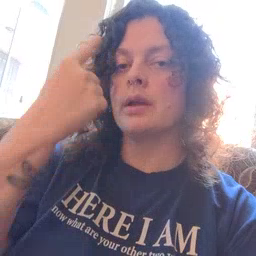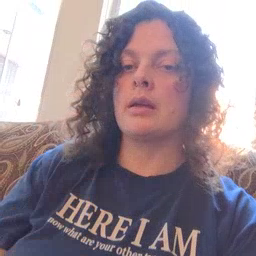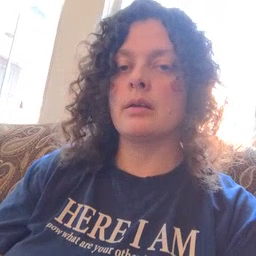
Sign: black